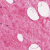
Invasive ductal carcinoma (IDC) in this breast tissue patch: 0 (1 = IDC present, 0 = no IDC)